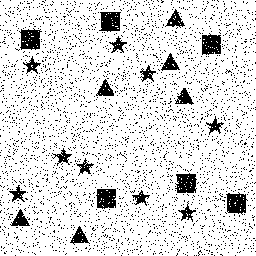
Squares: 6
Triangles: 6
Stars: 9
Total shapes: 21